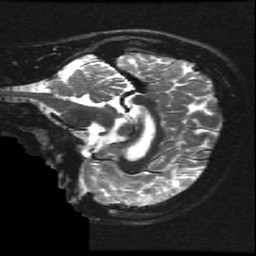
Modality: T2w
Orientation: sagittal
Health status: ill
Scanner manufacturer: ge
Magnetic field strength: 3 T
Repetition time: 7.5 s
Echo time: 0.1015 s